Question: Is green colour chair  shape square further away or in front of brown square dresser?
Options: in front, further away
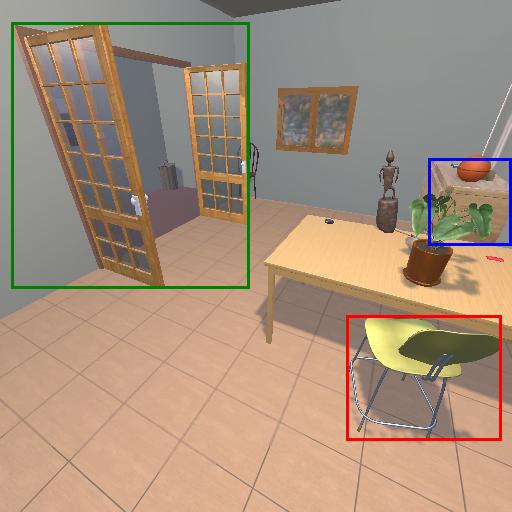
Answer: in front